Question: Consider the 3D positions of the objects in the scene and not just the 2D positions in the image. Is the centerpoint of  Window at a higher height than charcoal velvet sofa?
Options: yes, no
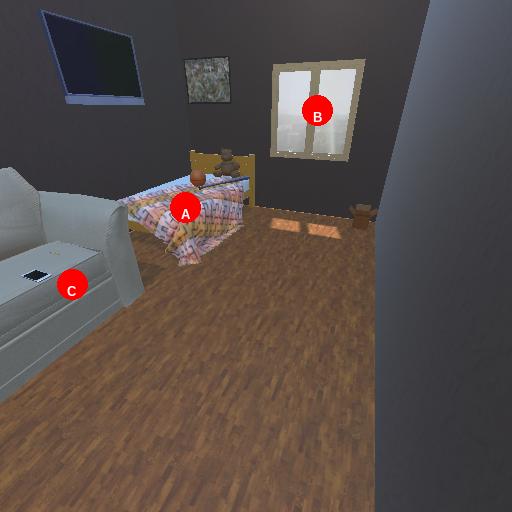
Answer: yes